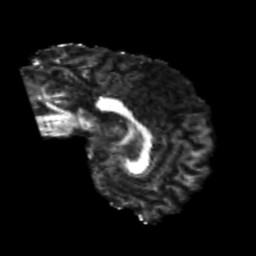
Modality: FA
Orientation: sagittal
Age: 22
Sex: male
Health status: healthy
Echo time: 0.074 s